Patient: sex F, age 58
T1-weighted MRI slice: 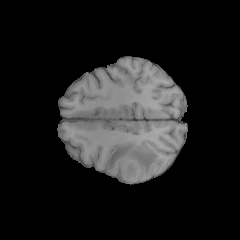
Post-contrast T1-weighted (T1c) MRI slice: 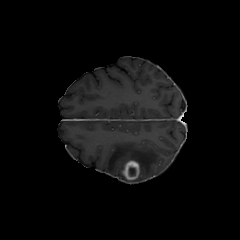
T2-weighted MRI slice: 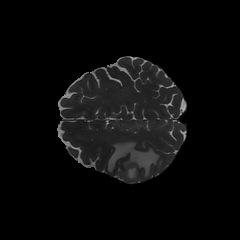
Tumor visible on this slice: yes
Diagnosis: Glioblastoma, IDH-wildtype
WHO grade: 4